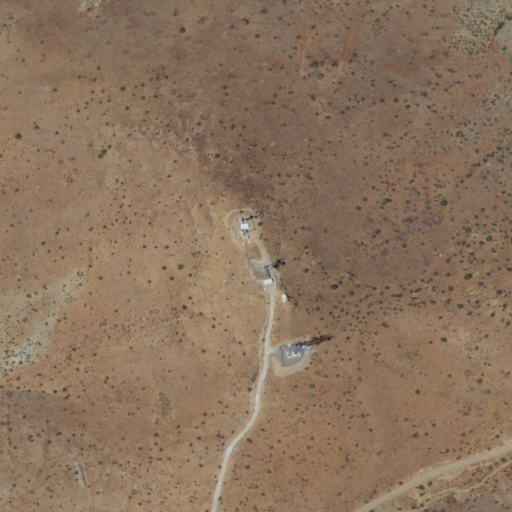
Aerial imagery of mountain in New Mexico named Lookout Hill containing shrub and grassland